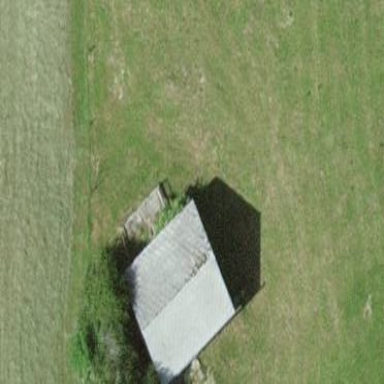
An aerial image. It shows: Allotment house.